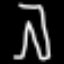
Label: pants